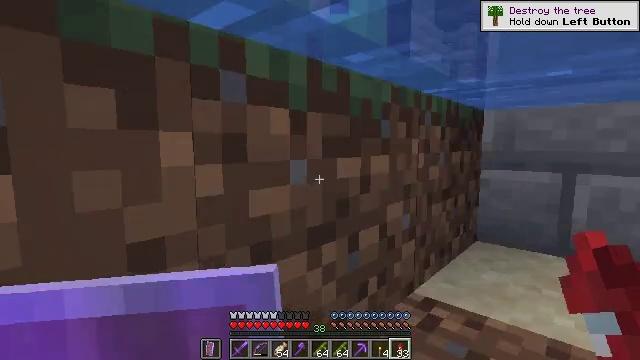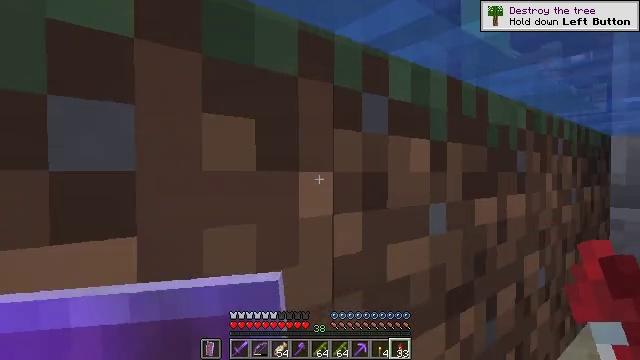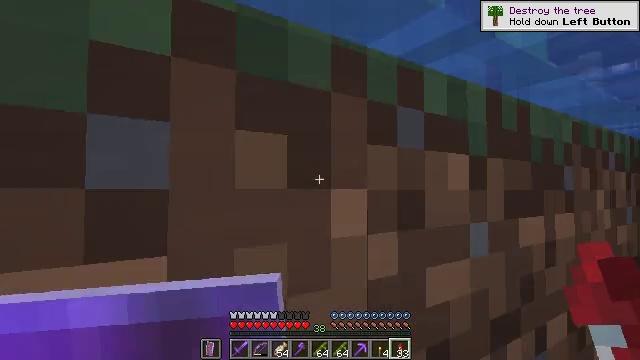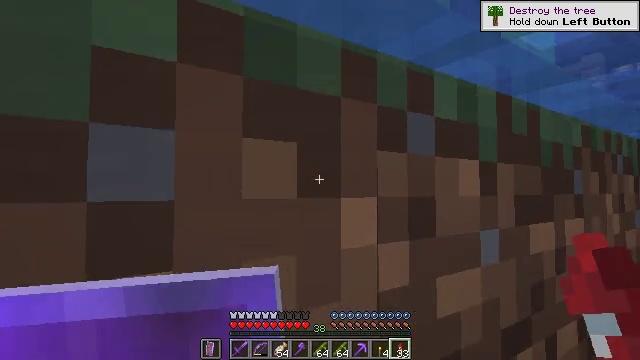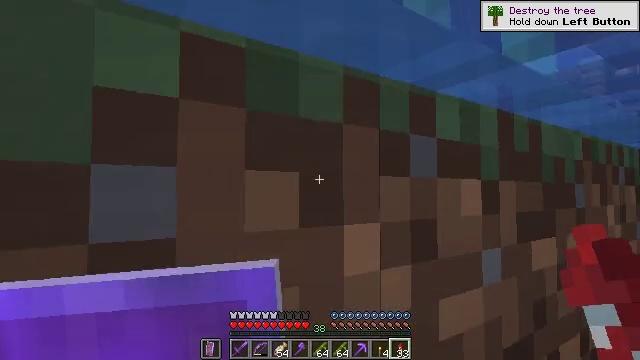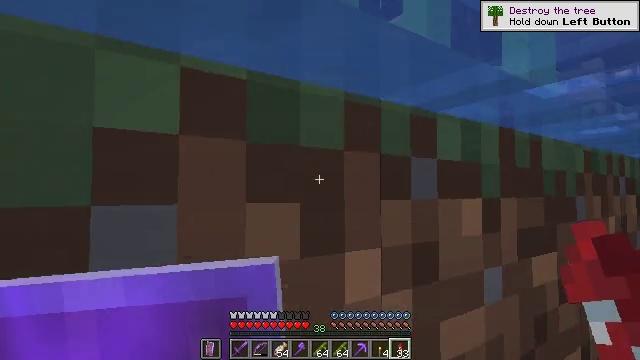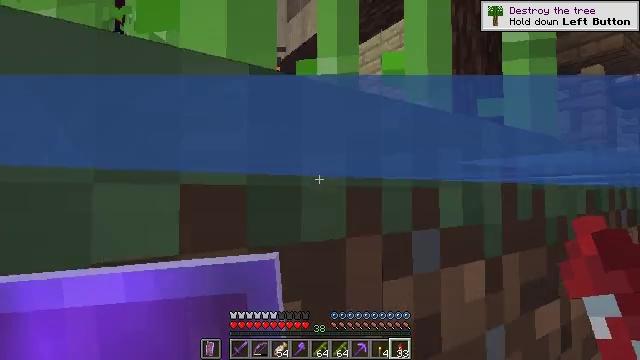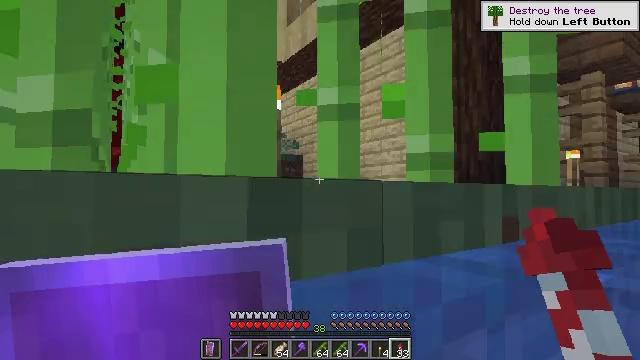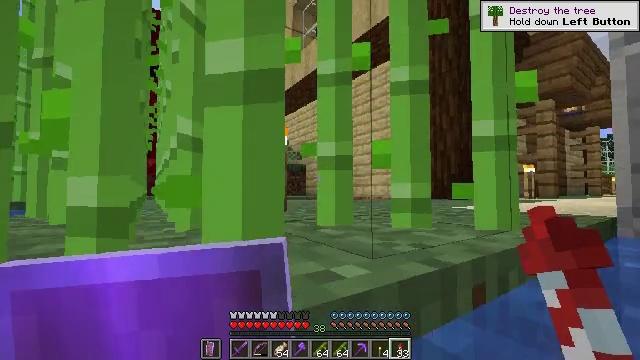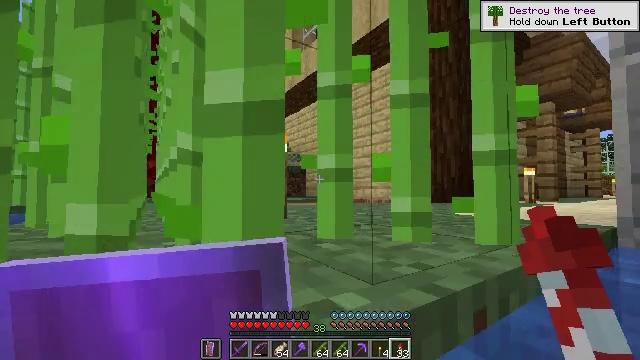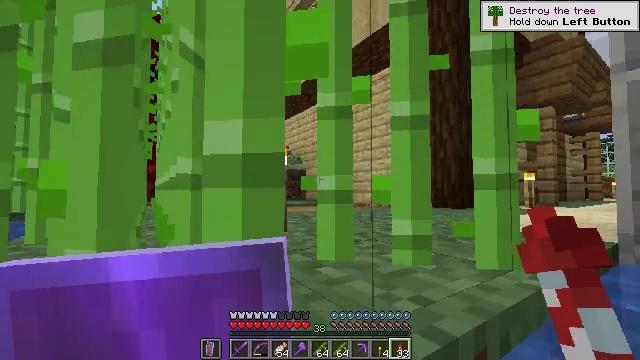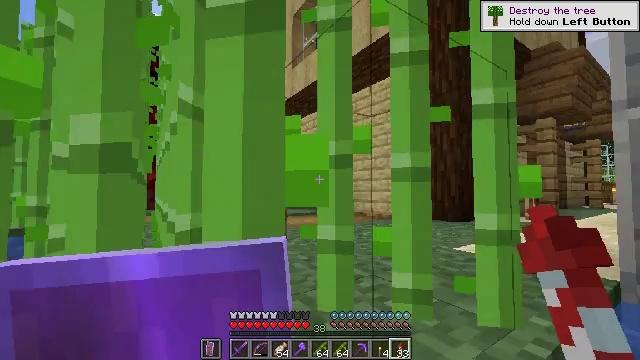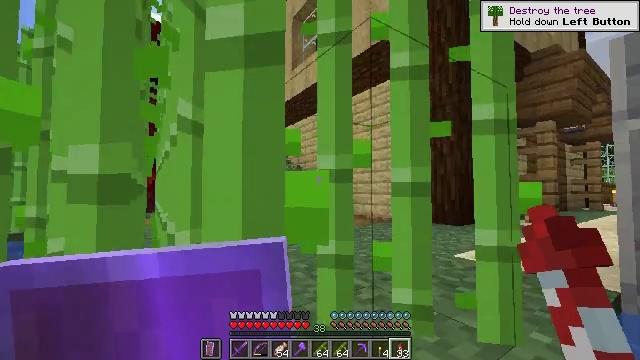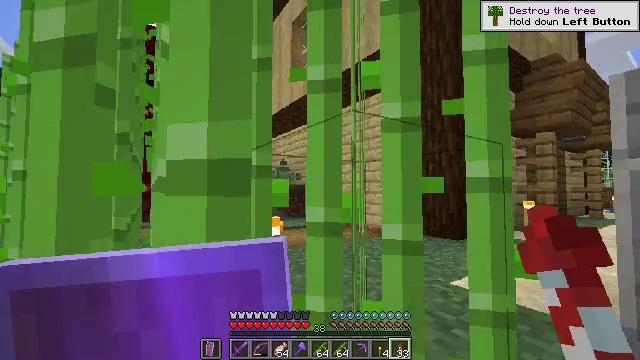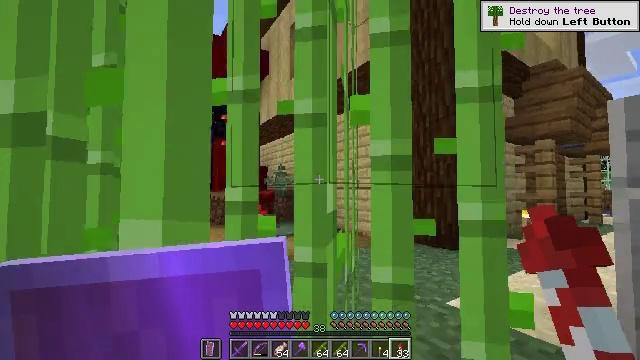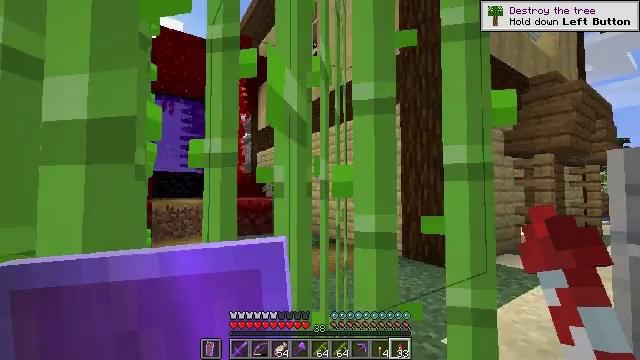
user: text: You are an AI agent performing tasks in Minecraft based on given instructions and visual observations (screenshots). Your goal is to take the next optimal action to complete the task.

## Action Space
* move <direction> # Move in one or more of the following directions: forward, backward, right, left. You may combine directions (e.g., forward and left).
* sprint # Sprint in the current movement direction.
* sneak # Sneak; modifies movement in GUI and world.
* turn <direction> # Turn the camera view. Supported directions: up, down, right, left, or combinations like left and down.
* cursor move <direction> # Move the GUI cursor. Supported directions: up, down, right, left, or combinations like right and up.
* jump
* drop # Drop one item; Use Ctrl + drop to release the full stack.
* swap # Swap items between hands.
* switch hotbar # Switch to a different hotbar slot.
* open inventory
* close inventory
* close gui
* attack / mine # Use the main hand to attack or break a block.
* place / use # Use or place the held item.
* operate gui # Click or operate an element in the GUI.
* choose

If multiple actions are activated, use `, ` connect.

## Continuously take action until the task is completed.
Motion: motion action
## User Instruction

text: craft item air
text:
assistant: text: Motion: move forward, turn left and up
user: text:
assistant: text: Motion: move forward, turn left and up
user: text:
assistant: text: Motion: move forward, jump
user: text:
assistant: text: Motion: move forward, jump
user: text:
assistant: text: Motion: move forward, jump
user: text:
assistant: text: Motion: move forward, jump
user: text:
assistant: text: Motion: move forward, jump
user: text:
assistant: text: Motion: move forward, jump
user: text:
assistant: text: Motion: move forward, jump
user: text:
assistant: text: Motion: move forward, jump
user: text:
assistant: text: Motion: move forward, jump
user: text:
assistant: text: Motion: move forward, jump
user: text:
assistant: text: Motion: move forward, jump
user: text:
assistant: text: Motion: move forward, jump
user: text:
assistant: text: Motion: move forward
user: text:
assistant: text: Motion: move forward, turn right and down
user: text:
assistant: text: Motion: move forward, turn right and down
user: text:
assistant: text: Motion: move forward, turn right
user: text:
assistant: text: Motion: move forward
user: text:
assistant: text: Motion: move forward
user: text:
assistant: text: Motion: move forward
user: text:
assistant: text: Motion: move forward
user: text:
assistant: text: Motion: move forward
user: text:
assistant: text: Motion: move forward
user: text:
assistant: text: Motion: move forward
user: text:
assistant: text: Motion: move forward
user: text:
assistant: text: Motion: move forward, turn right and down
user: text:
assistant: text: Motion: move forward, turn right and down
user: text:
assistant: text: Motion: move forward, turn right
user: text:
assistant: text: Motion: move forward, turn right